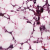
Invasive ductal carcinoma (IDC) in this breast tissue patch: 0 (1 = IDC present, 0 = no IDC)